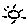
Label: sun